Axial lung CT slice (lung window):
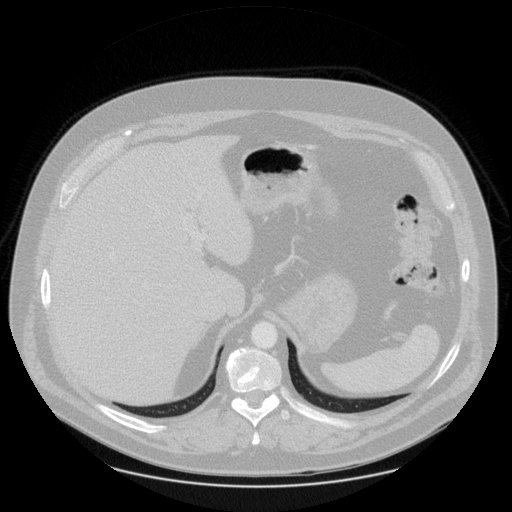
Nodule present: no